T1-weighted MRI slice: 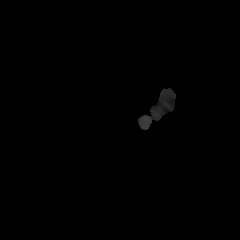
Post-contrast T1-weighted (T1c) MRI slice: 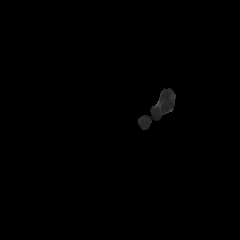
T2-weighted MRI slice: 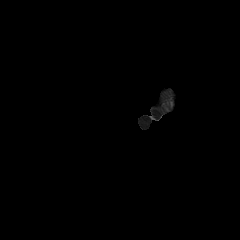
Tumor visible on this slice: no